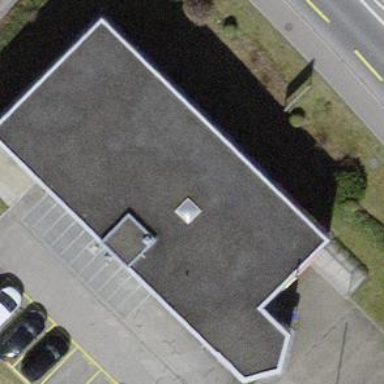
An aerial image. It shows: Car repair shop located in building.